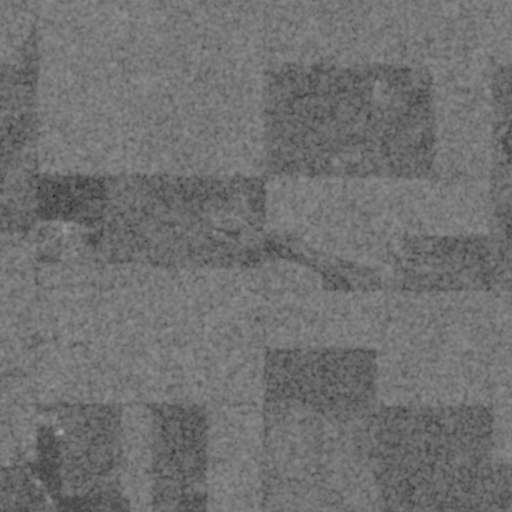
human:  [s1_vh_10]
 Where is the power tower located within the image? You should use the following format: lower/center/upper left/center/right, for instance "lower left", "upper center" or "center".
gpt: The power tower is located in the upper of the image.
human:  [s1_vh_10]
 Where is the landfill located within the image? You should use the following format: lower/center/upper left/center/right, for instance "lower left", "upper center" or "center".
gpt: There is no landfill in the image.

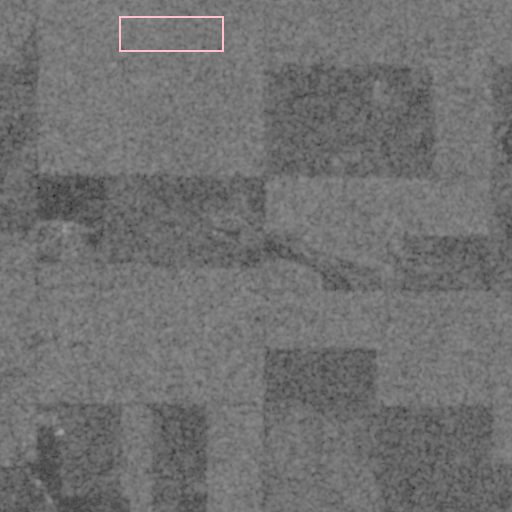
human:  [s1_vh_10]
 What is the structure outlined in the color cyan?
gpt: There is no cyan outline.
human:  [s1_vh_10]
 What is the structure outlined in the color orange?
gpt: There is no structure outlined in orange.